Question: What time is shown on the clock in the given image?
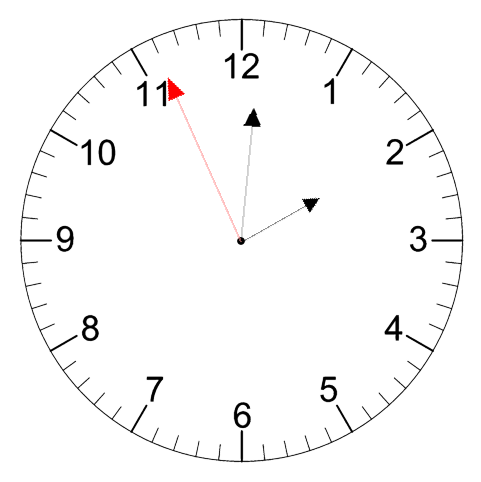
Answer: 02:00:56